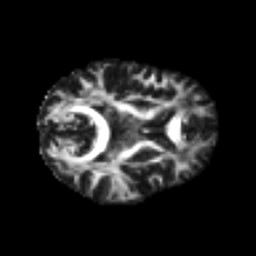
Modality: FA
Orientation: axial
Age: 37
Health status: ill
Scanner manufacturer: philips
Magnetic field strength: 3 T
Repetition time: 9 s
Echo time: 0.127 s